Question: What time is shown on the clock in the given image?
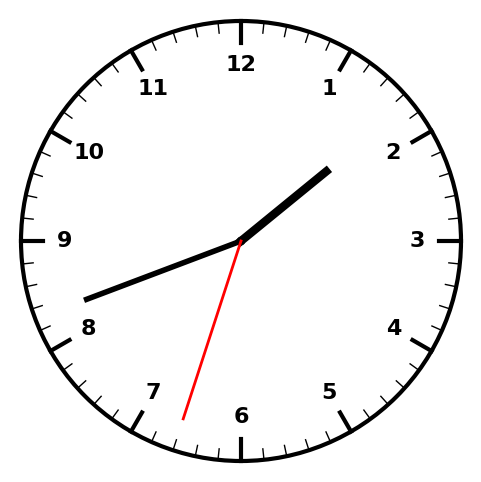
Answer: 01:41:33